Question: I'm working on an internet lesson plans application for a project. The lesson plan is built from following models (generated with Entity Framework in Database First approach):
'''
public partial class Subject
{
public int Id { get; set; }
public string Hour { get; set; }
public string Name { get; set; }
public int DayId { get; set; }
[Required]
public int PlanId { get; set; }
public virtual Day Day { get; set; }
public virtual Plan Plan { get; set; }
}
public partial class Plan
{
public Plan()
{
this.Przedmiot = new HashSet<Subjects>();
}
public int Id { get; set; }
[Required]
public string Name { get; set; }
public virtual ICollection<Subject> Subject { get; set; }
}
'''
I have no problems with displaying both models in one View, but I can't seem to figure out how to post both models to database when creating new plan. I want my View to look something like this:

So my question is what's the best approach here, and how can I create one record in Plan table in database, and many Subject records linked to it in this one view.
Code with my display View as requested (omitted unnecessary parts because it's rather long):
'''
@model IEnumerable<Lesson_plan.DAL.Subject>
<table style="border: 1px solid black; margin: 40px; width: 100%;">
<tr>
<th>Hours</th>
<th>Monday</th>
<th>Tuesday</th>
<th>Wednesday</th>
<th>Thursday</th>
<th>Friday</th>
<th>Saturday</th>
<th>Sunday</th>
</tr>
@{
if (Model != null)
{
var r = 1;
var t = 1;
List<string> hours = new List<string>();
foreach (var subject in Model)
{
if (!hours.Contains(subject.Hour))
{
<tr>
<td>
<textarea>
@Html.DisplayFor(modelItem => subjest.Hour)
@{ hours.Add(subject.Hour); }
</textarea>
</td>
<td>
<textarea>
@foreach (var subjectName in Model)
{
if (subjectName.Day.DayOfTheWeek.Equals("Monday") &&
subject.Hour.Equals(subjetName.Hour))
{
@Html.DisplayFor(modelItem => subject.Name)
}
}
</textarea>
</td>
//and so on for every day
}
</tr>
r++;
}
}
}
}
</table>
'''
Code of my Controller class (I did some experiments with Create method, but I'm posting original method here):
'''
namespace Lesson_plan.Controllers
{
public class PlansController : Controller
{
private readonly LessonPlanEntities db = new LessonPlanEntities();
// GET: Plans
public ActionResult Index()
{
var plans = db.Plan.ToList();
return View(plans);
}
// GET: Plans/Details/5
public ActionResult Details(int? id)
{
if (id == null)
return Create();
var subjects = db.Subject.
Where(x => x.PlanId == id).
OrderByDescending(x => x.Hour).ToList();
if (subjects.Count > 0)
ViewBag.Title = subjects[0].Plan.Name;
return View(subjects);
}
// GET: Plans/Create
public ActionResult Create()
{
return View();
}
[HttpPost]
public ActionResult Create(Plan plan)
{
if (ModelState.IsValid)
{
db.Plan.Add(plan);
db.SaveChanges();
return RedirectToAction("Index");
}
return View(plan);
}
// GET: Plans/Edit/5
public ActionResult Edit(int? id)
{
if (id == null)
return new HttpStatusCodeResult(HttpStatusCode.BadRequest);
var plan = db.Plan.Find(id);
if (plan == null)
return HttpNotFound();
return View(plan);
}
// POST: Plans/Edit/5
// To protect from overposting attacks, please enable the specific properties you want to bind to, for
// more details see http://go.microsoft.com/fwlink/?LinkId=317598.
[HttpPost]
[ValidateAntiForgeryToken]
public ActionResult Edit([Bind(Include = "Id,Nazwa")] Plan plan)
{
if (ModelState.IsValid)
{
db.Entry(plan).State = EntityState.Modified;
db.SaveChanges();
return RedirectToAction("Index");
}
return View(plan);
}
// GET: Plans/Delete/5
public ActionResult Delete(int? id)
{
if (id == null)
return new HttpStatusCodeResult(HttpStatusCode.BadRequest);
var plan = db.Plan.Find(id);
if (plan == null)
return HttpNotFound();
return View(plan);
}
// POST: Plans/Delete/5
[HttpPost]
[ActionName("Delete")]
[ValidateAntiForgeryToken]
public ActionResult DeleteConfirmed(int id)
{
var plan = db.Plan.Find(id);
db.Plan.Remove(plan);
db.SaveChanges();
return RedirectToAction("Index");
}
protected override void Dispose(bool disposing)
{
if (disposing)
db.Dispose();
base.Dispose(disposing);
}
}
}
'''
Code for the Create View with form:
'''
@model Lesson_plan.DAL.Plan
@using (Html.BeginForm("Create", "Plans"))
{
<div>
@Html.LabelFor(plan => plan.Name)<br/>
@Html.TextAreaFor(plan => plan.Name)
</div>
<table style="border: 1px solid black; margin: 40px; width: 100%;">
<tr>
<th>Hours</th>
<th>Monday</th>
<th>Tuesday</th>
<th>Wednesday</th>
<th>Thursday</th>
<th>Friday</th>
<th>Saturday</th>
<th>Sunday</th>
</tr>
@{
for (int i = 0; i < 7; i++)
{
<tr>
//what sould i put here ?
<td><textarea></textarea></td>
<th><textarea></textarea></th>
<th><textarea></textarea></th>
<th><textarea></textarea></th>
<th><textarea></textarea></th>
<th><textarea></textarea></th>
<th><textarea></textarea></th>
<th><textarea></textarea></th>
</tr>
}
}
</table>
<p>
<a type="button" class="btn btn-info" href=@Url.Action("Index")>Back</a>
<input type="submit" value="Create"/>
</p>
}
'''
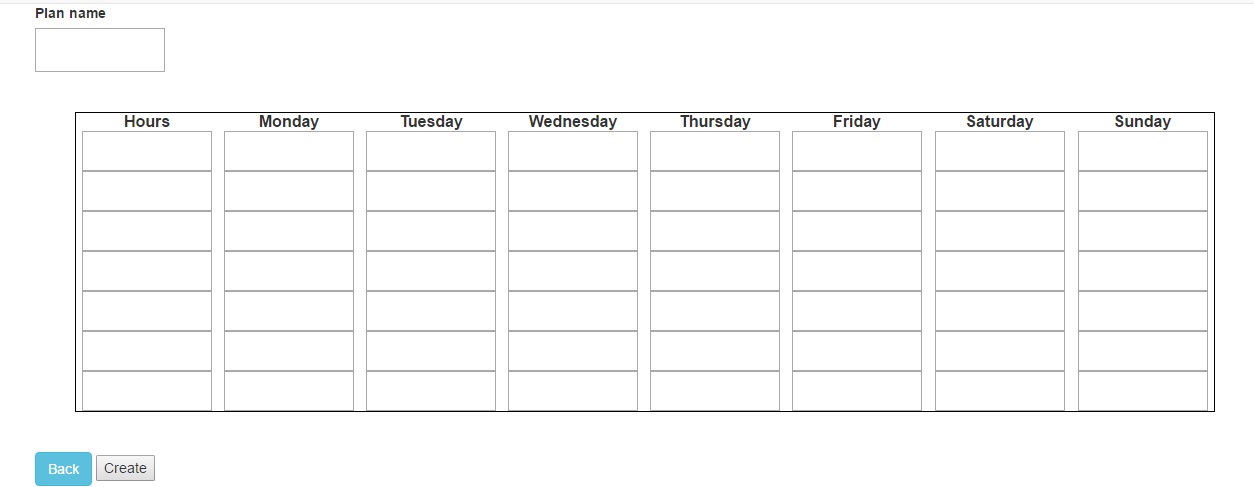
Answer: The best approach is to design a ViewModel class that can hold all the data on your Form that needs to be submitted, for both Plan(s) and/or Subject(s).
In the Action Method that receives this ViewModel you can pick apart the data, and based on that do whatever inserts and/or updates are needed to store it in the database.
Only the Controller should have knowledge of your database classes. All mapping between ViewModel and Database objects should be done by the controller, and the View should not be bothered or hampered by this.